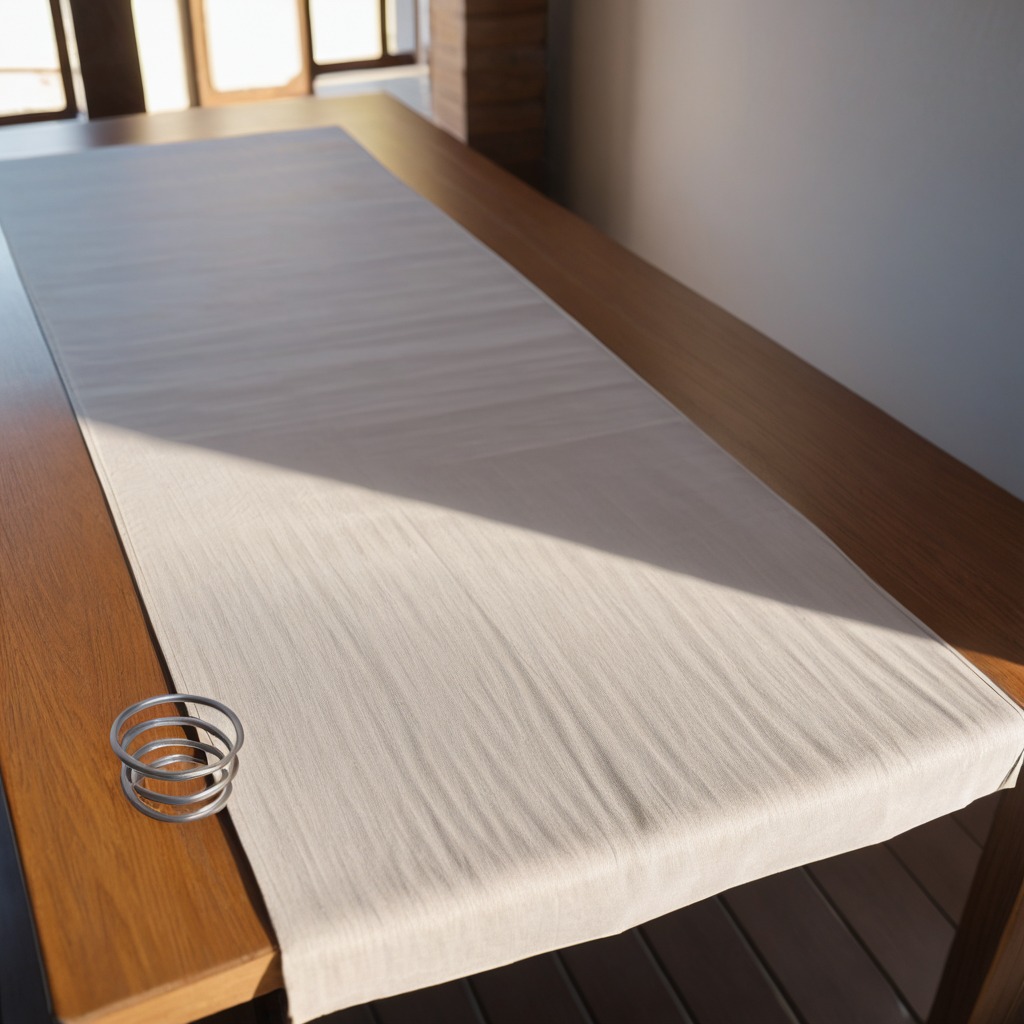
A coiled metal spring lies on the wooden table in an outdoor workshop during daytime bright natural light soft shadows worn but beneath the cloth.